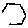
Label: hexagon